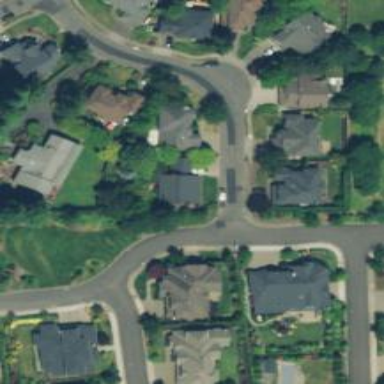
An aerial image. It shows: Residential road with sidewalk on the left side.